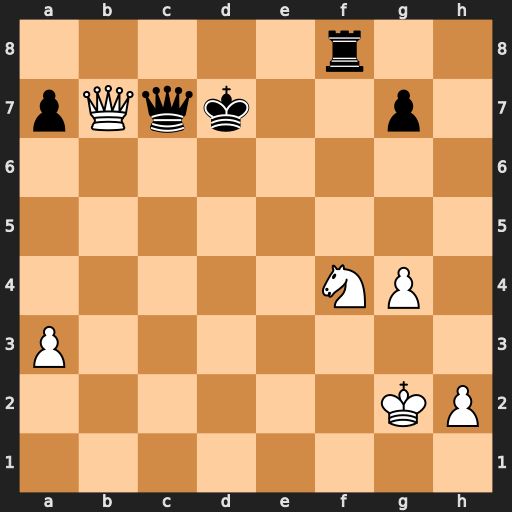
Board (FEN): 5r2/pQqk2p1/8/8/5NP1/P7/6KP/8
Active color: w
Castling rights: -
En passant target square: -
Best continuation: Qxc7+ Kxc7 Ne6+ Kc6 Nxf8